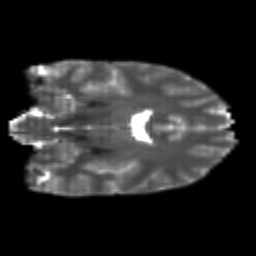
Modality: T2w
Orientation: coronal
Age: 23
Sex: female
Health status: healthy
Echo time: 0.074 s